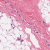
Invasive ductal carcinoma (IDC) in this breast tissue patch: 0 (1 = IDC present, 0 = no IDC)